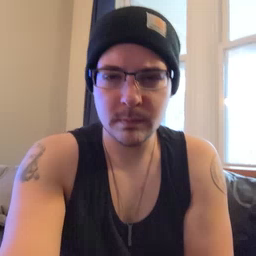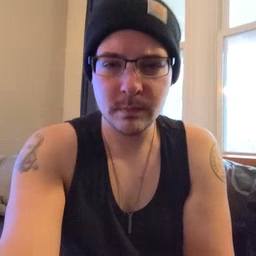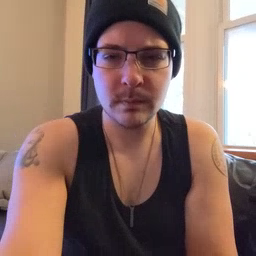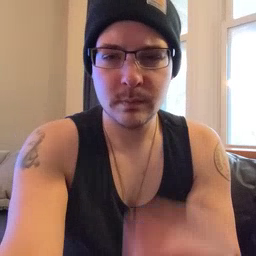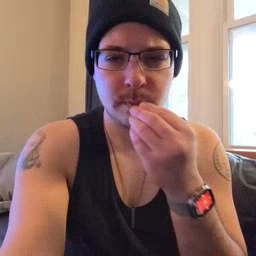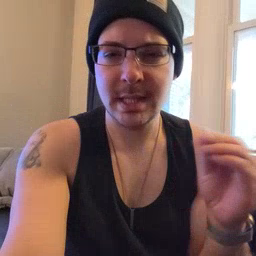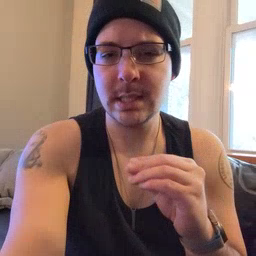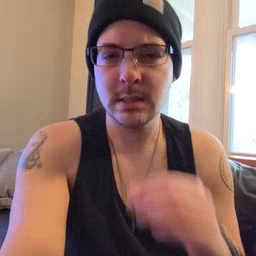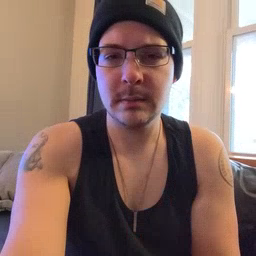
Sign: kiss